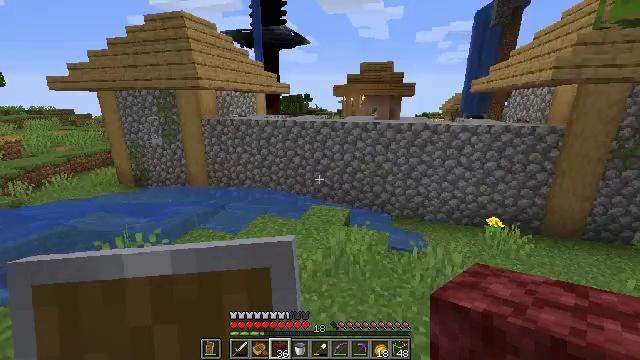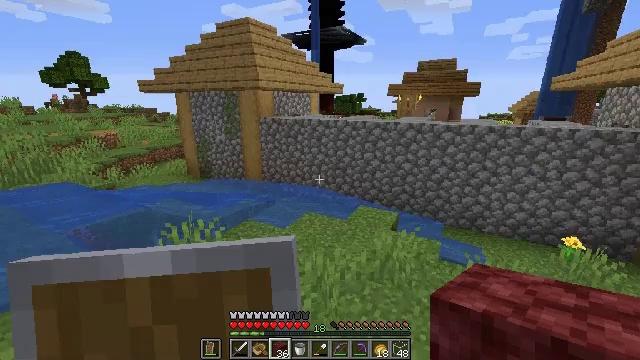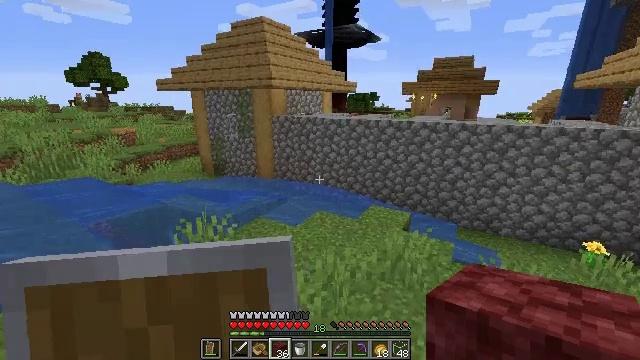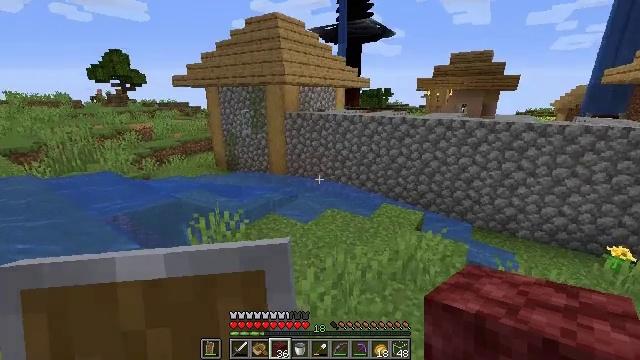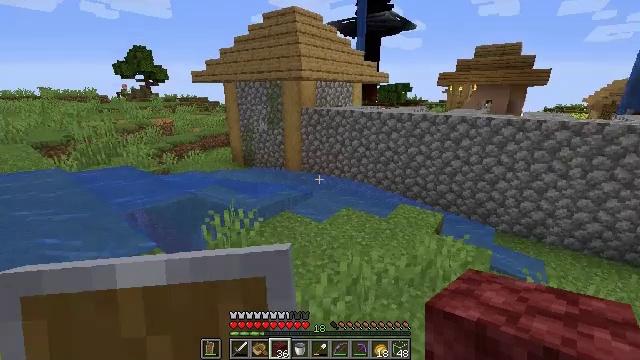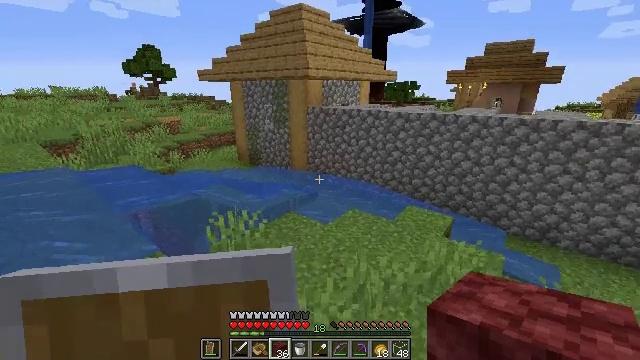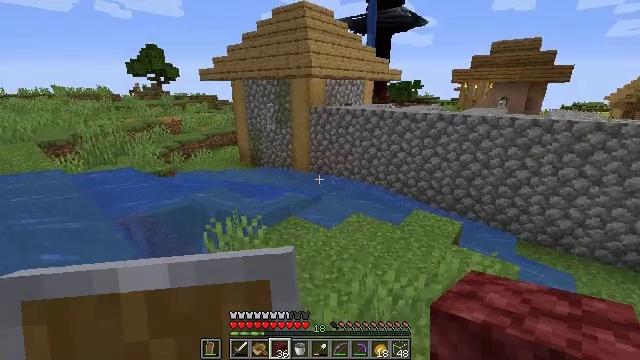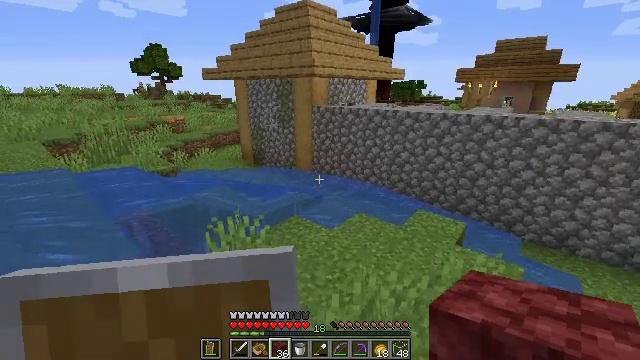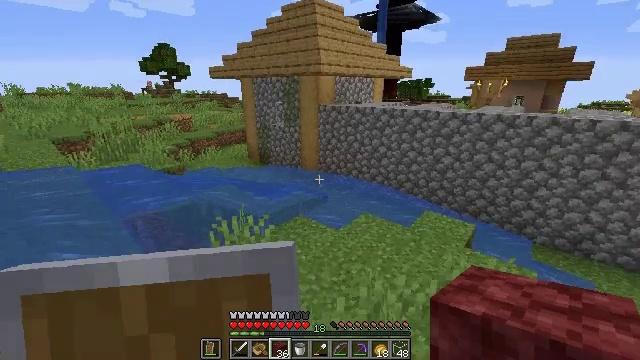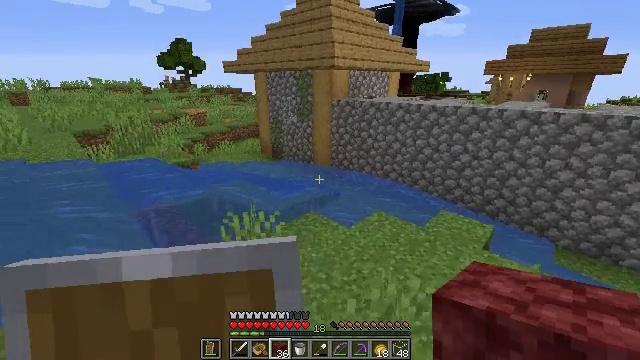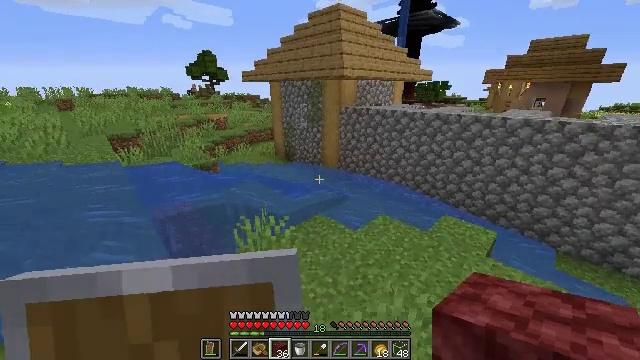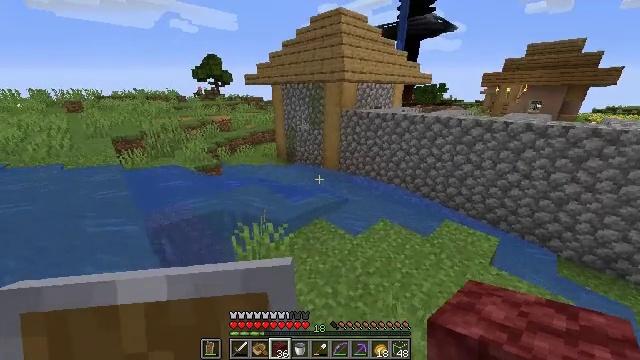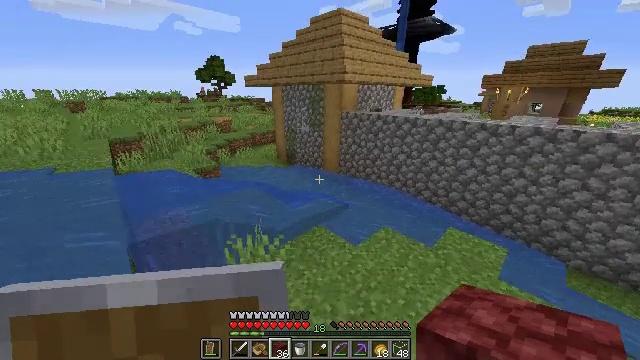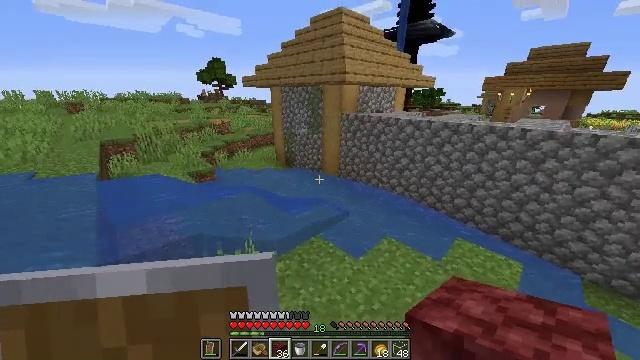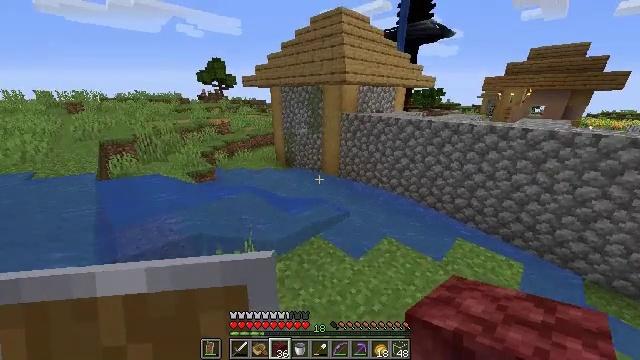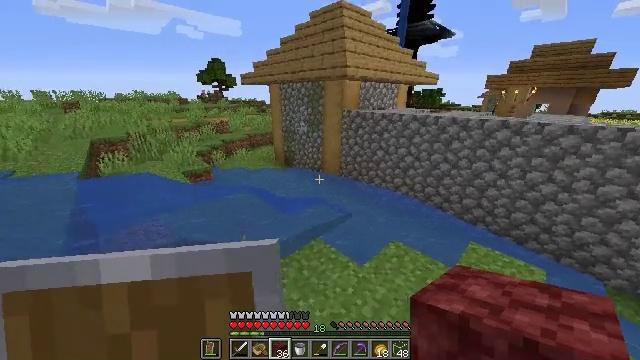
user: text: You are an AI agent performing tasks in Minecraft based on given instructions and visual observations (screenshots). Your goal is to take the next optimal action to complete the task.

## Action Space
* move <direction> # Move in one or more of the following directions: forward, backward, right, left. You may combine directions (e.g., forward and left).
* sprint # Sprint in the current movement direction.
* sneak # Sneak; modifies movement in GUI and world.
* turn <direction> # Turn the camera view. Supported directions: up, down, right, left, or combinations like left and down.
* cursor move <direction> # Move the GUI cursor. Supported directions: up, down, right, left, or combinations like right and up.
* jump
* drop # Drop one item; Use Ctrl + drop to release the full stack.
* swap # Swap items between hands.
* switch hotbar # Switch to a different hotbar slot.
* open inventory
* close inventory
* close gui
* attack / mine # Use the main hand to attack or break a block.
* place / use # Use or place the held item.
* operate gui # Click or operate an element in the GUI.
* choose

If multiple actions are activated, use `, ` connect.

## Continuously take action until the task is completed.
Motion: motion action
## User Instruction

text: Mine the bell from its post.
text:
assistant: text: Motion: turn left
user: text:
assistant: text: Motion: turn left
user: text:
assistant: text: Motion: move forward, turn left
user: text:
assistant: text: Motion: move forward, turn left
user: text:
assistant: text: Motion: move forward, turn left
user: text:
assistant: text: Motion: no_op
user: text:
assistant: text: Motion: no_op
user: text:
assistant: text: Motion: move forward, turn left
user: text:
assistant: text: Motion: move forward, turn left and down
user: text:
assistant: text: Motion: move forward, turn left
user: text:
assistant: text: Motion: move forward
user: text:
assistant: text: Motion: move forward
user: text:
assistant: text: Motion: move forward
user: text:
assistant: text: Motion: move forward
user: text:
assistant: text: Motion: move forward
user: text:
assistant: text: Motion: move forward, turn right
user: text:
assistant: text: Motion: move forward, turn right
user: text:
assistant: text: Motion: move forward
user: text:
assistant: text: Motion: move forward
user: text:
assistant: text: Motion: move forward
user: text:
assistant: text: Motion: move forward, turn left
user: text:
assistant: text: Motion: move forward, turn left, jump
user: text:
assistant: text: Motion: move forward, turn left, jump
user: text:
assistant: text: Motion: move forward, turn left and up, jump
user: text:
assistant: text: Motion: move forward, turn left and up, jump
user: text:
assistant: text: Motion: move forward, turn left and up, jump
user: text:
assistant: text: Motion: move forward, jump
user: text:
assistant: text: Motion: move forward, jump
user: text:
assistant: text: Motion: move forward, turn up, jump
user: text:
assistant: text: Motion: move forward, turn up, jump